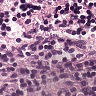
Metastatic tissue present: no